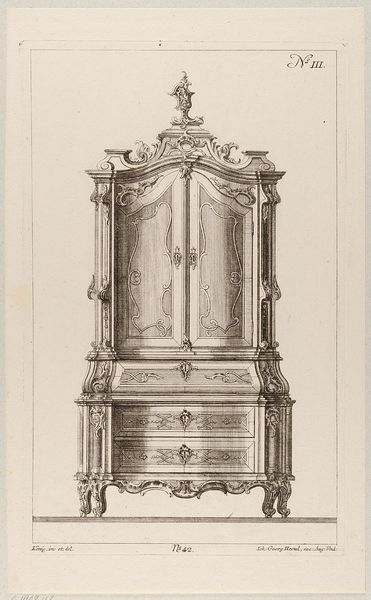
Titel: Ein Schrank
Künstler: Johann Gottlieb König
Standort: Hamburg
Institution: Museum für Kunst und Gewerbe Hamburg
Schlagwörter: zeichnung, schloss, rokoko, kommode, schrank, grafik, graphik, schublade, fotografie, photographie, druckgraphik, druckgrafik, stich, kunstgewerbe, plan, kupferstich, kunsthandwerk, rocaille, style, reproduktionen, industriedesign, druckerzeugnisse, ornamentstich